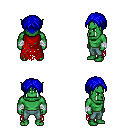
a pixel art fantasy rpg character, male body template, orc, green skin, red tattered cape, teal pants, blue parted hairstyle, white cloth bandages, four views (front, back, left, right), 2x2 character sprite sheet, small pixel art, hard edges, no anti-aliasing